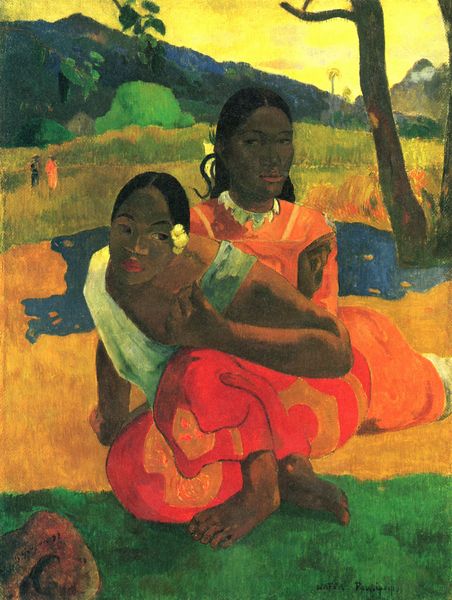
Titel: Wann heiratest Du? (Nafea faa ipoipo?)
Künstler: Paul Gauguin
Standort: Basel
Institution: Stiftung Familie Rudolf Staechlin
Schlagwörter: baum, berg, blau, blätter, dunkel, felsen, himmel, körper, nackt, schatten, umhang, wasser, weiß, wolken, bäume, frauen, gelb, grün, landschaft, menschen, mädchen, ocker, sitzen, teich, blume, blumen, braun, bunt, frau, haar, hintergrund, kleid, kleider, licht, nase, ohr, orange, schwarz, blick, gras, rasen, rot, wiese, wolke, beige, rock, arm, blicke, gesicht, kragen, stein, bildnis, porträt, signatur, ast, feld, felder, hügel, sonnenaufgang, pfad, sonne, insel, wole, haare, sitzend, stoffe, paar, personen, lippen, scheitel, schön, wald, schürze, farbig, füße, zwei, afrika, berge, farben, fels, fläche, gebirge, kette, sonnenuntergang, violett, primitivismus, untergang, exotik, exotisch, gauguin, neger, schwarze, südsee, fuss, zweig, paul, böau, beugen, hubi, gaugin, landscahft, dekolte, indonesien, hawai, fauvismus, paul gauguin, indianer, tahiti, heiraten, exotismus, südamerika, gelm, haaare, tropen, haiti, thailand, berh, polynesien, thahiti, natutr, blauer berg